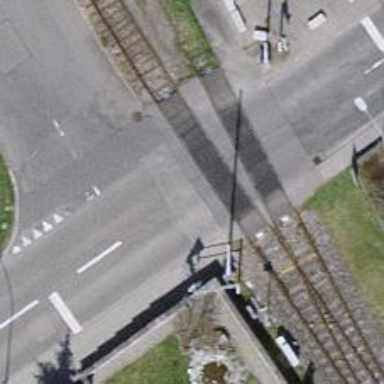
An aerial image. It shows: Railway track.